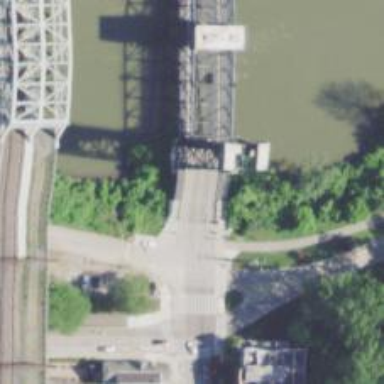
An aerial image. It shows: Lift movable bridge on tertiary road.